Question: I know in older versions it was impossible, is it the same with version 9.4?
I'm trying to do something like this:
'''
CREATE VIEW products AS
SELECT d1.id AS id, d1.price AS pr FROM dup.freshProducts AS d1
UNION
SELECT d2.id AS id, d2.price AS pr FROM dup.cannedProducts AS d2;
CREATE TABLE orderLines
(
line_id integer PRIMARY KEY,
product_no integer REFERENCES productView.id
);
'''
I'm trying to implement an inheritance relationship where 'freshProducts' and 'cannedProducts' both inherit from 'products'. I implemented it using two different tables and I created a view 'products' that has only the common properties between 'freshProducts' and 'cannedProducts'. In addition, each row in 'orderLines' has a relationship with a 'product', either a 'freshProduct' or a 'cannedProduct'. See image for clarification.

If referencing to a view is yet not possible, which solution do you think is best? I've thought of eihter a materialized view or implementing the restriction using triggers. Could you recommend any good example of such triggers to use as a basis?
Thank-you very much!
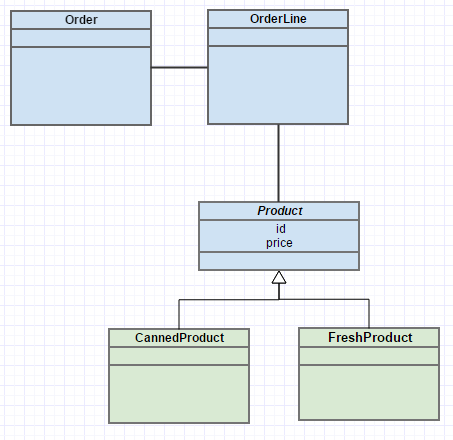
Answer: Referencing a (materialized) view wouldn't work and a trigger might look like this:
'''
CREATE OR REPLACE FUNCTION reject_not_existing_id()
RETURNS "trigger" AS
$BODY$
BEGIN
IF NEW.product_no NOT IN (SELECT id FROM dup.freshProducts UNION SELECT id FROM dup.cannedProducts) THEN
RAISE EXCEPTION 'The product id % does not exist', NEW.product_no;
END IF;
RETURN NEW;
END;
$BODY$
LANGUAGE 'plpgsql' VOLATILE;
CREATE TRIGGER tr_before_insert_or_update
BEFORE INSERT OR UPDATE OF product_no
ON orderLines
FOR EACH ROW
EXECUTE PROCEDURE reject_not_existing_id();
'''
(See also <URL>
A materialized view might look like a good approach but fails for two reasons: Like a view you simply can't reference it, because it is no table (go ahead and try). Assuming you could, there would still be the problem of preventing two equal ids in 'freshProducts' and 'cannedProducts'. Yes you can define an UNIQUE INDEX on a materialized view, but how to make sure the same id isn't used both in fresh an canned in the first place?
That's something you still have to solve if using the trigger in 'orderLines'.
That brings me to suggest to rethink your model. 'Fresh' and 'canned' might as well be values of an attribute of a single table 'products', hence making all the trouble superfluous. If fresh and canned product significantly differ in (the number of) their attributes (can't think of any other reason to create two different tables) then reference the product id in two other tables. Like
'''
CREATE TABLE products
(
id ... PRIMARY KEY
, fresh_or_canned ...
, price ...
, another_common_attribute_1 ...
, ...
, another_common_attribute_n ...
);
CREATE TABLE canned_specific_data
(
canned_id ... REFERENCES products (id)
, type_of_can ...
, ...
, another_attribute_that_does_not_apply_to_fresh ...
);
CREATE TABLE fresh_specific_data
(
fresh_id ... REFERENCES products (id)
, date_of_harvest ...
, ...
, another_attribute_that_does_not_apply_to_canned ...
);
'''